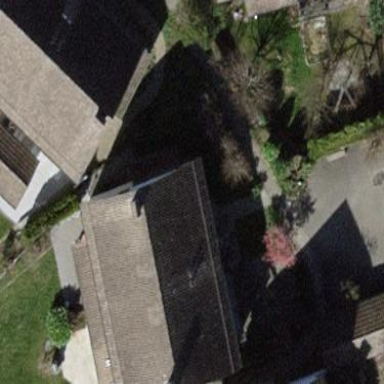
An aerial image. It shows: Semidetached house with gabled roof.